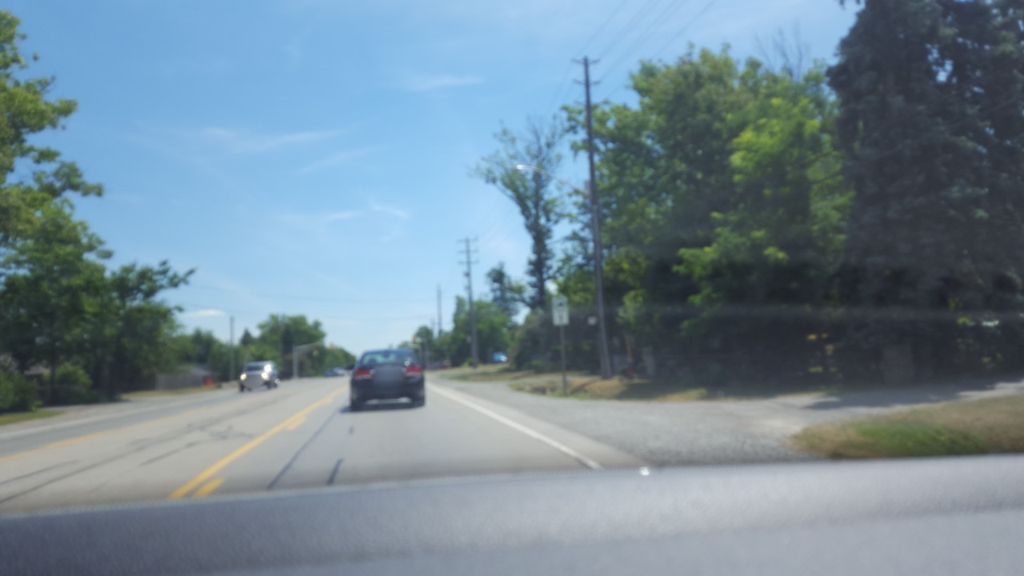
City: hamilton